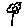
Label: flower